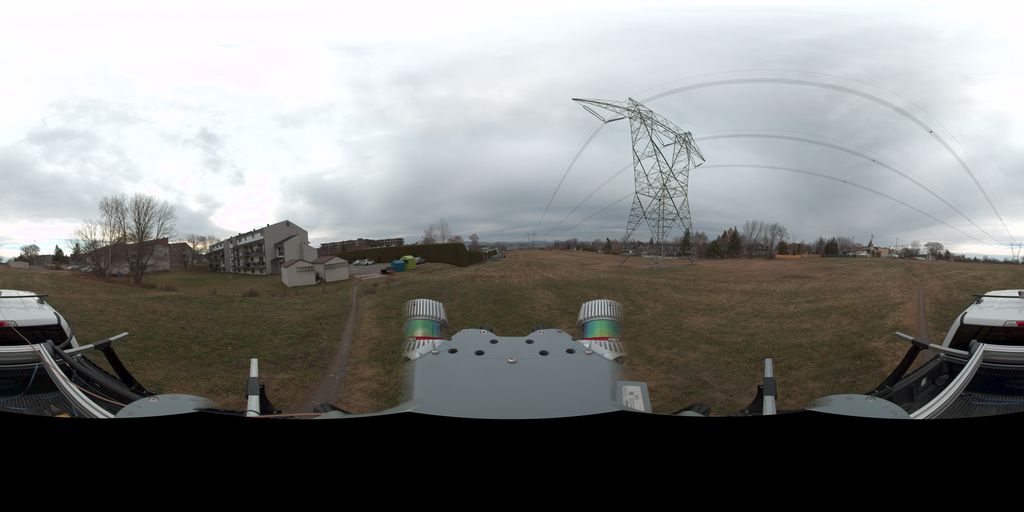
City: quebec_city